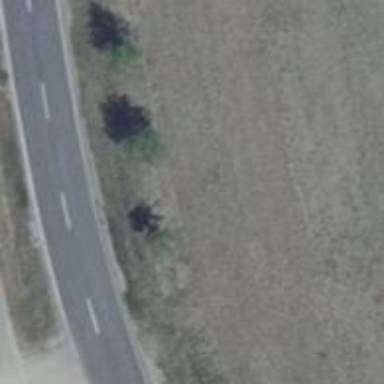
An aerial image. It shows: Row of trees in natural setting.